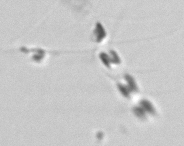
Label: Chaetoceros